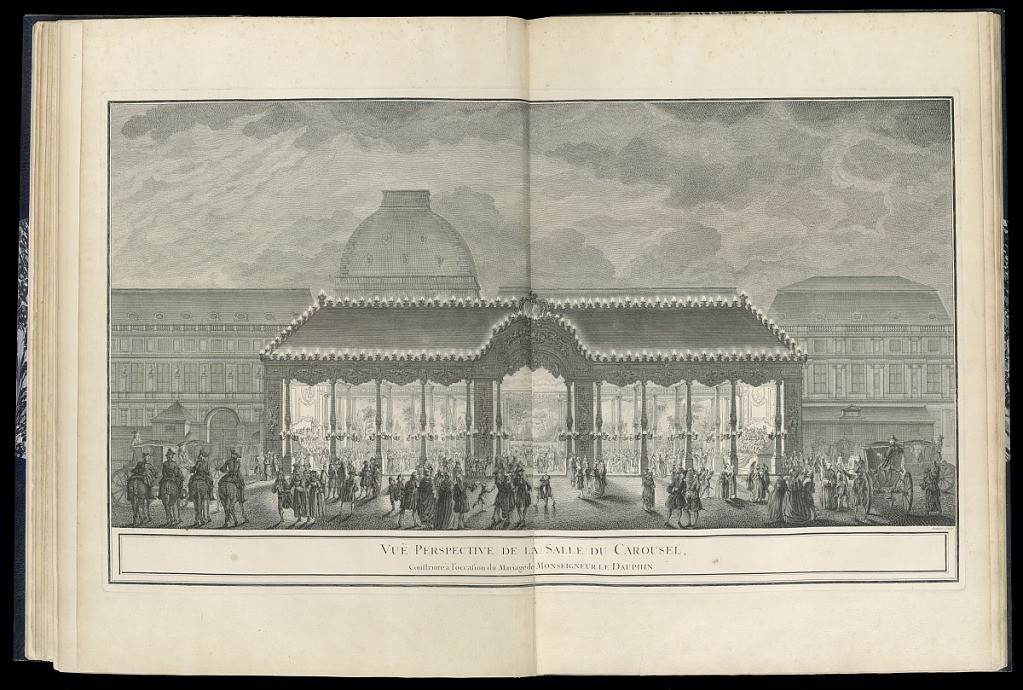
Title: VUË PERSPECTIVE DE LA SALLE DU CAROUSEL
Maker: Jean Ouvrier, French, 1725–1784
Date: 1751
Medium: Engraving on laid paper
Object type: Bound print
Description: View of the temporary structure erected on the Place du Carousel for the celebrations in honor of the marriage of Louis Dauphin and Maria Teresa of Spain given on February 23-26, 1745. The building is illuminated with candles along the roof line and at the posts. The structure is an open framework, and paintings  of landscapes can be seen on the far side. The space is filled with individuals socializing inside and outside.